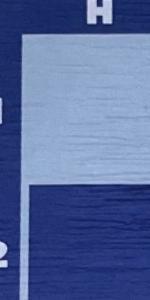
Label: Empty